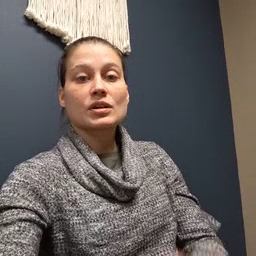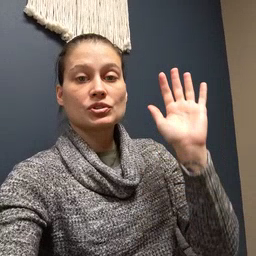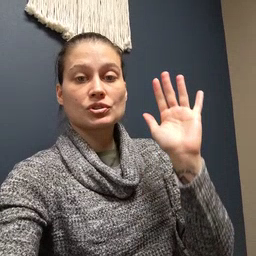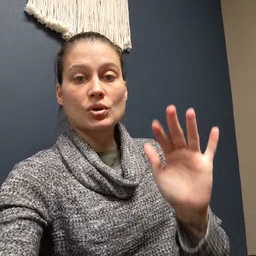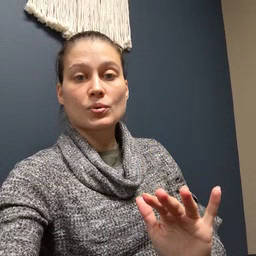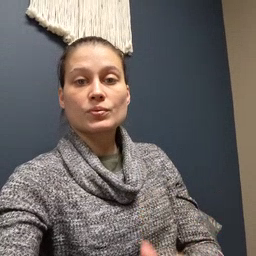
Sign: snow